Platform: macOS
Application: Chrome
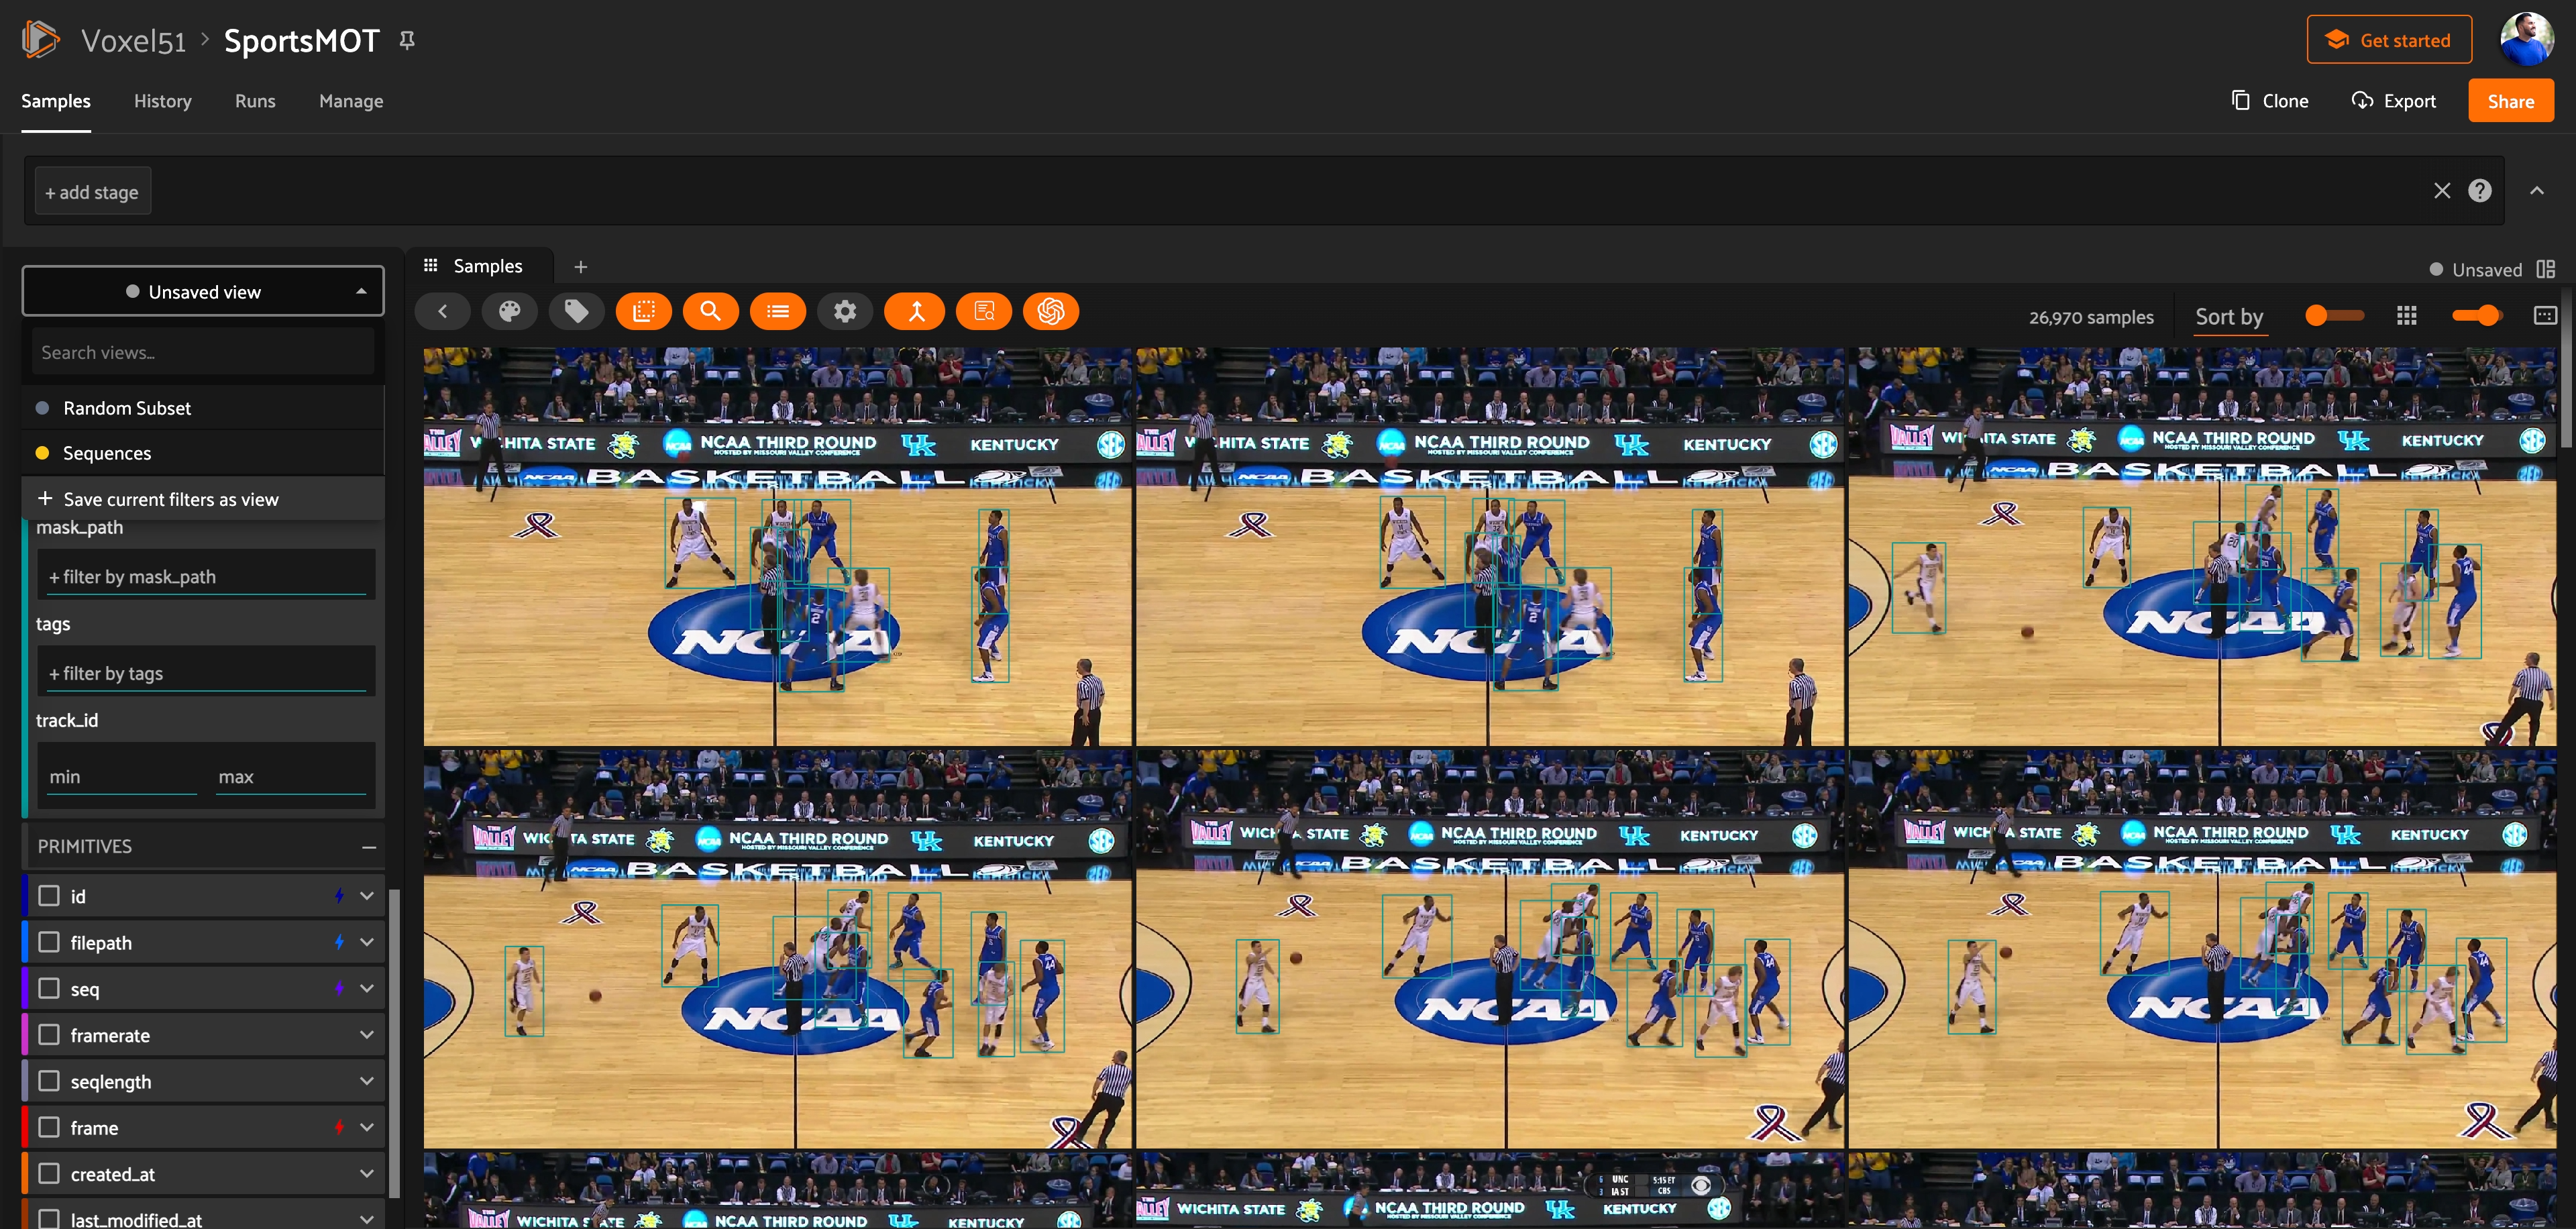
task_description: Search for a Saved View on this dataset
action_type: type
element_info: Text Input

task_description: Hide the sidebar
action_type: click
element_info: Icon

task_description: Search samples using natural language
action_type: click
element_info: Icon

task_description: Display the 'seqlength' primitive for the samples in this dataset
action_type: click
element_info: Checkbox

task_description: Change the sorting of samples in the samples panel
action_type: select
element_info: Menu Item

task_description: Show the 'id' primitive for the samples in the samples panel
action_type: click
element_info: Checkbox

task_description: I want to see the filepath primitive for the samples in the samples panel
action_type: click
element_info: Checkbox

action_type: click

task_description: Show the 'framerate' primitive for the samples in the samples panel
action_type: click
element_info: Checkbox

task_description: I want to see when the date these samples were created
action_type: click
element_info: Checkbox

task_description: Show me when the samples were last modified
action_type: click
element_info: Checkbox

task_description: Show all samples with 'track_id' greater than 22
action_type: type
element_info: Text Input

task_description: Filter the samples to those with a maximum value of 100 for 'track_id'
action_type: type
element_info: Text Input
task_description: Open the saved views on this dataset
action_type: select
element_info: Menu Item

task_description: Select the "Random Subset" view of this dataset
action_type: select
element_info: Menu Item

task_description: Select the sequences view that is saved to this dataset
action_type: select
element_info: Menu Item